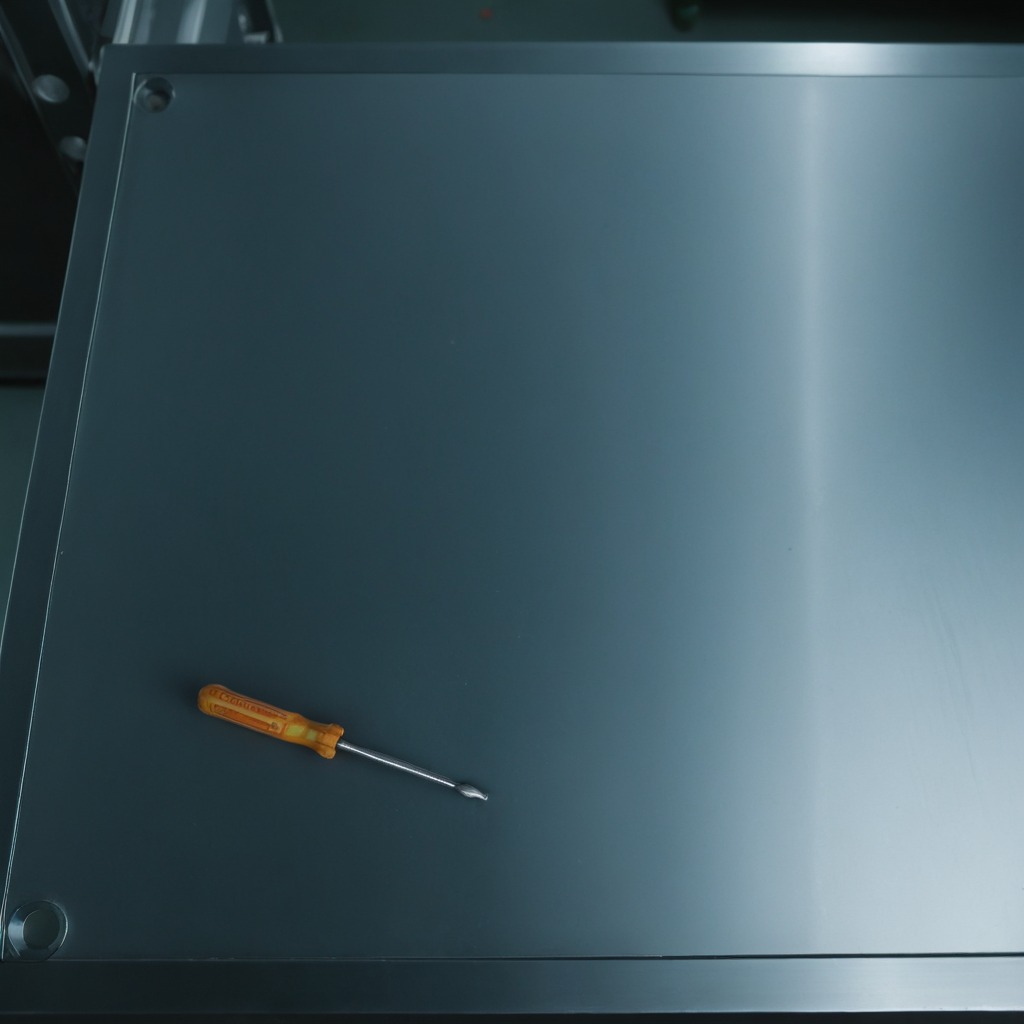
A screwdriver lies on the metal table in the machine shop under fluorescent lights.